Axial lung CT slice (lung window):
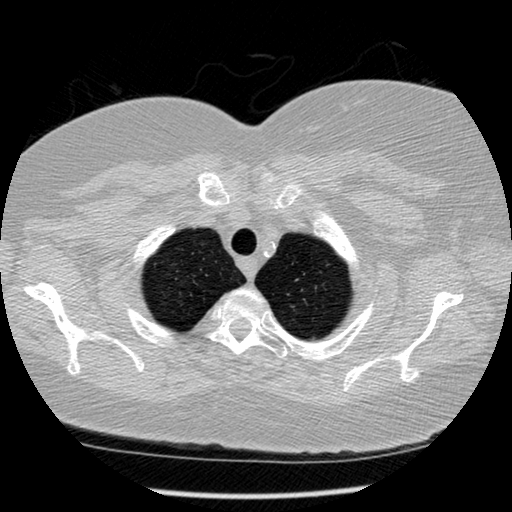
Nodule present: no